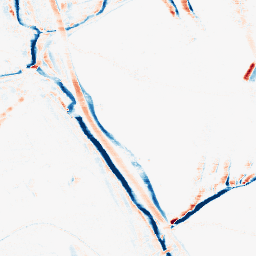
Category: morphological
Decomposition family: morphological_rect
Decomposition parameters: operation: average
width: 10
height: 3
Upsampling method: lanczos
Upsampling parameters: scale: 8
Upsampling scale: 8